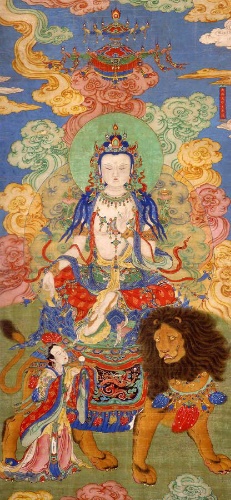
Title: 清   佚名   大勢至菩薩像   軸|Mahasthamaprapta Bodhisattva
Artist: Unidentified artist
Date: late 17th–early 18th century
Object type: Hanging scroll
Classification: Paintings
Medium: Hanging scroll; ink and color on silk
Culture: China
Period: Qing dynasty (1644–1911)
Dimensions: 81 3/4 x 38 1/2 in. (207.6 x 97.8 cm)
Department: Asian Art
Credit line: Gift of the Estate of Lillian Genth, 1953
Accession year: 1953
Repository: Metropolitan Museum of Art, New York, NY
Tags: Bodhisattvas|Lions|Buddhism